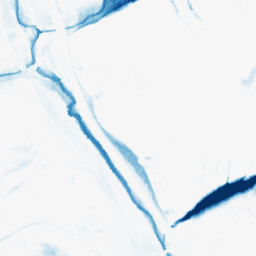
Category: morphological
Decomposition family: morphological_ellipse
Decomposition parameters: operation: closing
width: 30
height: 10
Upsampling method: sinc_hamming
Upsampling parameters: scale: 2
kernel_size: 8
Upsampling scale: 2